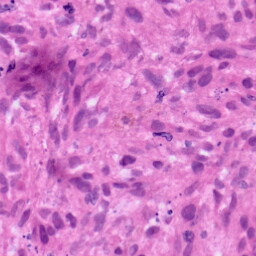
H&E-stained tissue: Skin